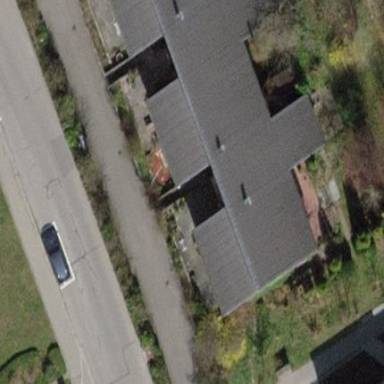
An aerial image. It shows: Terrace building.